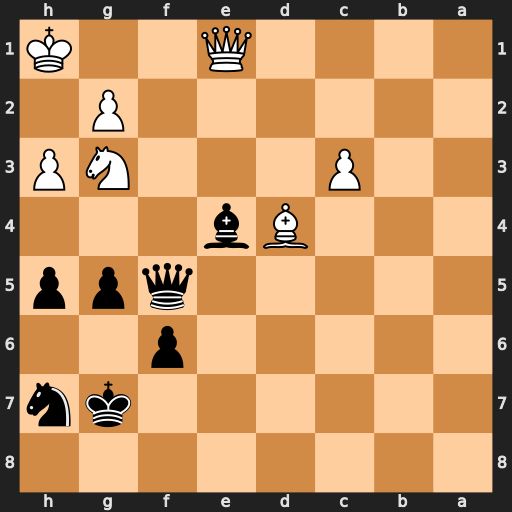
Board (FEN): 8/6kn/5p2/5qpp/3Bb3/2P3NP/6P1/4Q2K
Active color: b
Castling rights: -
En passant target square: -
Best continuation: Qxh3+ Kg1 Qxg2#